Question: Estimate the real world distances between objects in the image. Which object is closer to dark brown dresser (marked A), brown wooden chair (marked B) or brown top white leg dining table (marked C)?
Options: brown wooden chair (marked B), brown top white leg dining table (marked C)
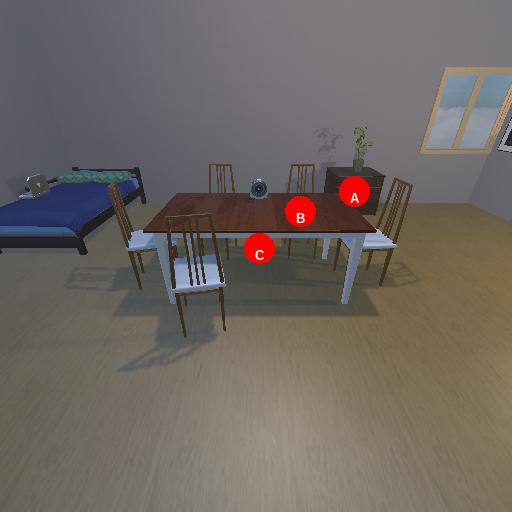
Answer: brown wooden chair (marked B)